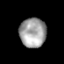
Tissue: prostate
Cell type: T cells
Senescence score: 0.7331
Nuclear area (px): 766
Mean DAPI intensity: 161.037